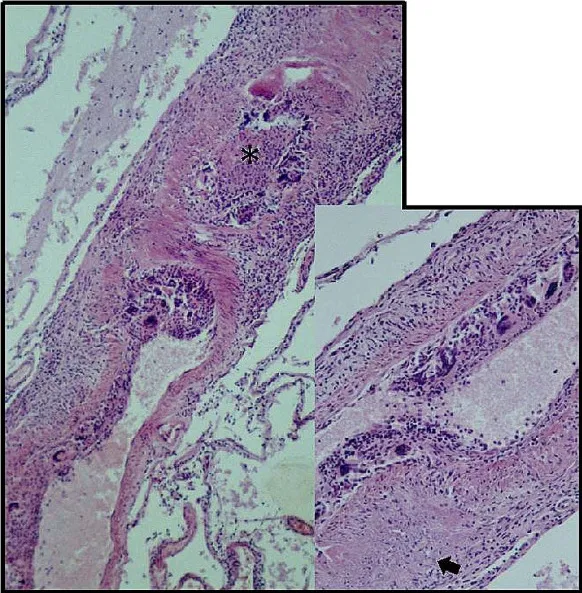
Leptomeningeal arteries show severe transmural inflammation with lumen obliteration (asterisk). The arrow indicates a fibrinoid necrosis in the vessel wall.
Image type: pathology (h&e)